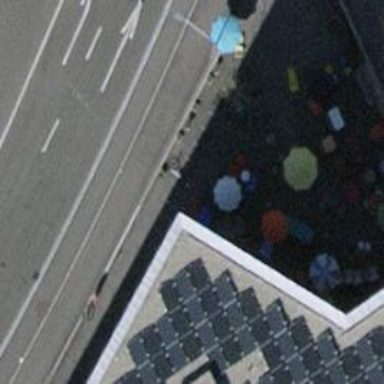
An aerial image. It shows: Bicycle parking area with stands.